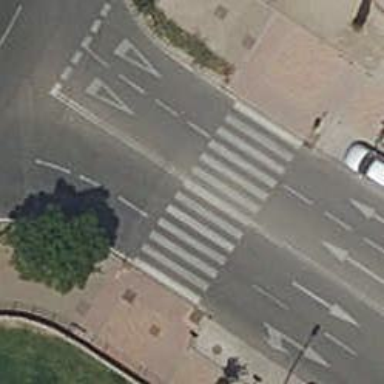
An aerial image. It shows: Marked crossing with traffic calming table.